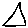
Label: triangle